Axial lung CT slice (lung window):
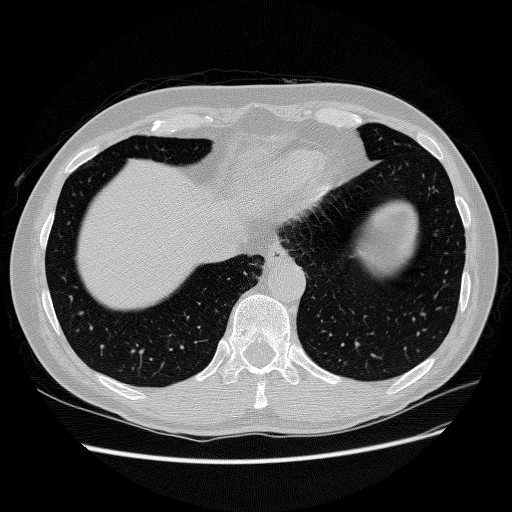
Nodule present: no